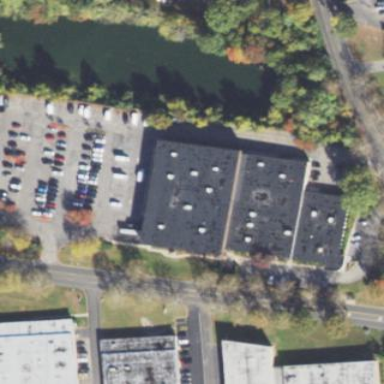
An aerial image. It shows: Commercial building.